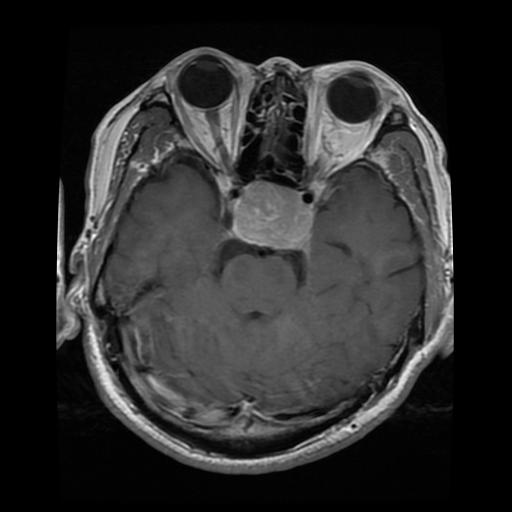
Label: pituitary